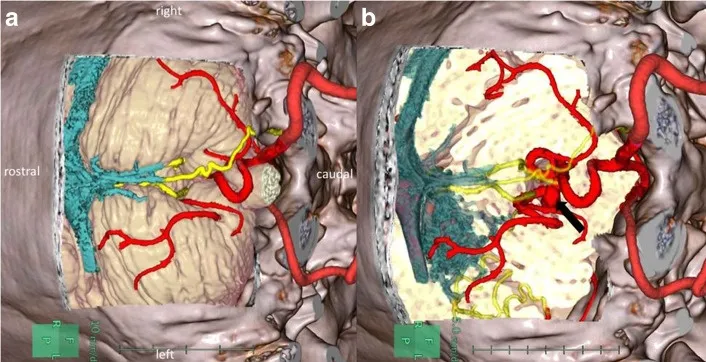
Reconstructed three-dimensional computed tomography angiography and venography. A, b Three-dimensional reconstructed images, showing the vertebral artery and PICA (red), distal posterior inferior cerebellar artery aneurysm(DPICAAn) (arrow), one feeder from the right PICA of the AVM (yellow), and nidus-drainers-transverse sinus (blue).
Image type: radiology (ct)